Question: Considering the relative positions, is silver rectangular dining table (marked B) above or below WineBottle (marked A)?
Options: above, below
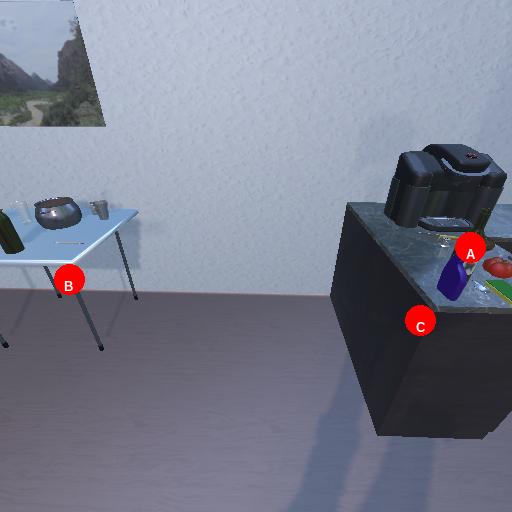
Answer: above